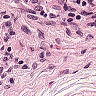
Metastatic tissue present: no